Field crop: maize
Growth stage: 1
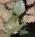
Species: datura